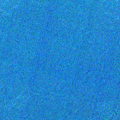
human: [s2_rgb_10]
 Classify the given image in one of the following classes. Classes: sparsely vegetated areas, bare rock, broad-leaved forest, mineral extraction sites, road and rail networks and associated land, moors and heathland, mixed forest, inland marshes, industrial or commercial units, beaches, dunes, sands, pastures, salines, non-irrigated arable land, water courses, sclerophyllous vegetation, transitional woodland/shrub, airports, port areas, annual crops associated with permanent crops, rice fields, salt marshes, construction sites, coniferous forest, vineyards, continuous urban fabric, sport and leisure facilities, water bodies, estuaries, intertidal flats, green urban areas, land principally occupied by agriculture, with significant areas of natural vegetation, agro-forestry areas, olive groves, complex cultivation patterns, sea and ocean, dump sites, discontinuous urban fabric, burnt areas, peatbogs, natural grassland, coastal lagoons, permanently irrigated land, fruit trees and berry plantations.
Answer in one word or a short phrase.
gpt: sea and ocean